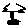
Label: tree